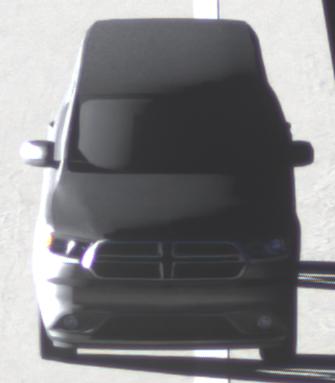
Make: Dodge
Model: Durango
Detailed model: Gen. 3
Model produced from: 2010
Doors: 5
Color: gray
Road condition: dry road
Daytime: sunrise or sunset
Contrast: low contrast